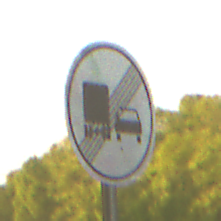
Verkehrszeichen: EndeUeberholverbotKraftfahrzeuge
Umgebung: Outdoor, RoadRail
Tageszeit: SunriseSunset
Wetter: Clear
Licht: Natural
Jahreszeit: NotSpecified
Kontrast: LowContrast